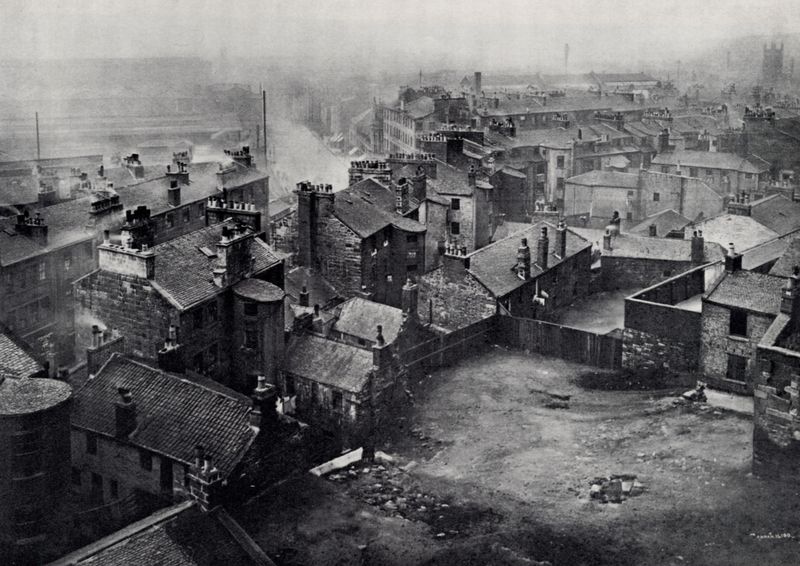
Titel: Alte Häuser an der Ecke der George Street mit der High Street
Künstler: Thomas Annan
Institution: unbekannt
Schlagwörter: himmel, meer, schatten, weiß, wolken, landschaft, stadt, fenster, grau, licht, schwarz, strasse, dach, haus, wolke, zaun, alt, stein, steine, erde, ferne, horizont, häuser, nass, weite, qualm, rauch, boden, england, dachziegel, kamine, schornstein, turm, ansicht, enge, fassade, fassaden, dächer, giebel, mauer, schornsteine, ziegel, dunst, nebel, backstein, hof, zäune, platz, vogelperspektive, arbeiter, hafen, industrie, krieg, zerstörung, zinnen, aufsicht, foto, fotografie, luftaufnahme, photographie, regen, schlote, smog, hinterhof, burg, türmchen, schwarz-weiss, photo, mauern, industrialisierung, strassen, siedlung, london, armut, aufnahme, schwar, höfe, satteldächer, mietshäuser, satteldach, zerfallen, ziegelstein, stadtviertel, viertel, hinterhöfe, erdreich, arbeiterviertel, armenviertel, dachterrassen, krig, schoprnstein